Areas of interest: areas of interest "Shopping Mall"
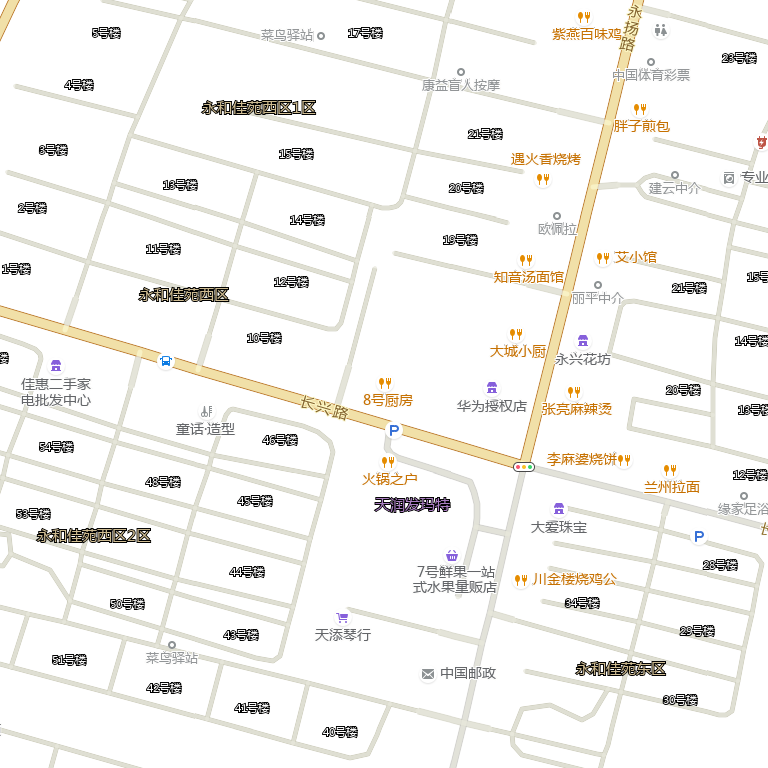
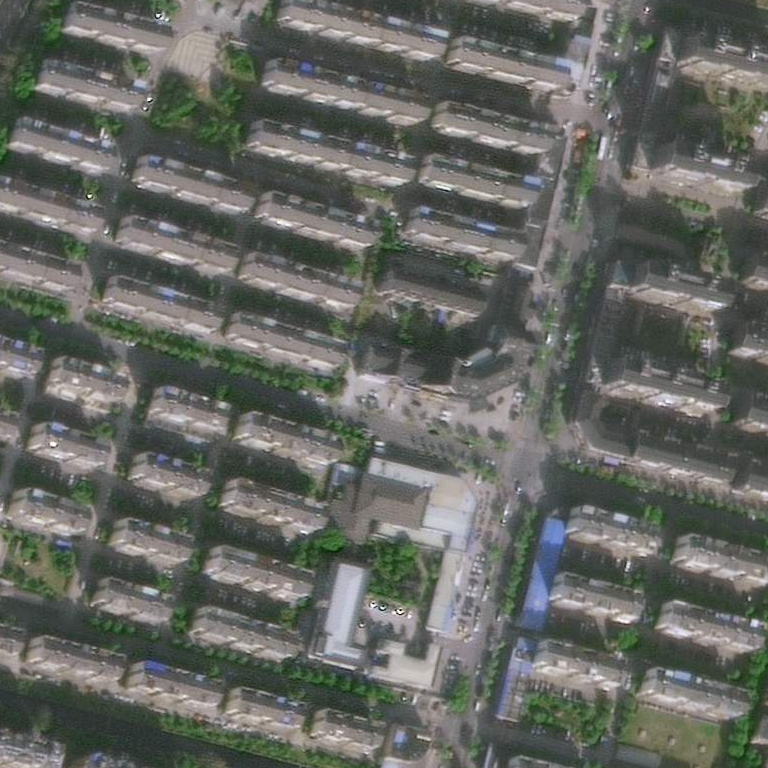